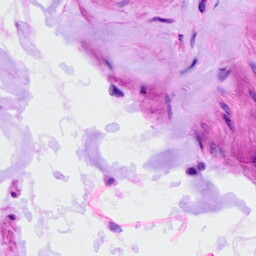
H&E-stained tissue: Ovarian